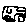
Label: car